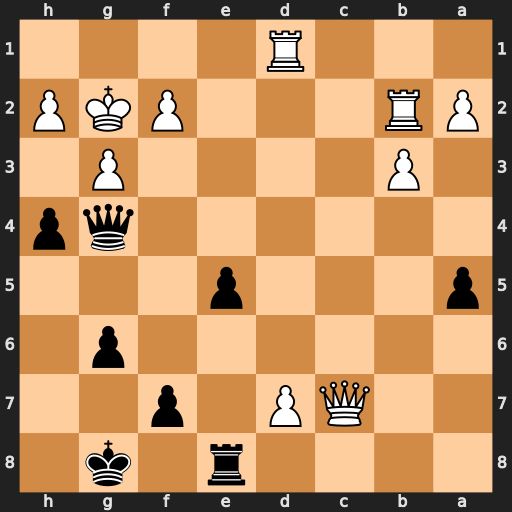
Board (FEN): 4r1k1/2QP1p2/6p1/p3p3/6qp/1P4P1/PR3PKP/3R4
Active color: b
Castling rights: -
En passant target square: -
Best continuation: h3+ Kf1 Qxd1#